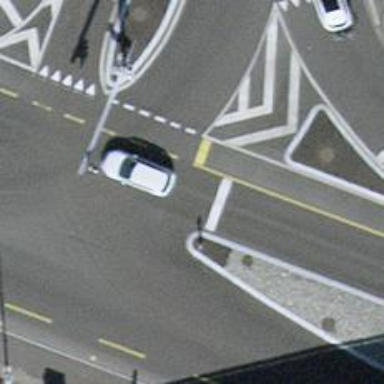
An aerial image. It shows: Road with traffic signals.